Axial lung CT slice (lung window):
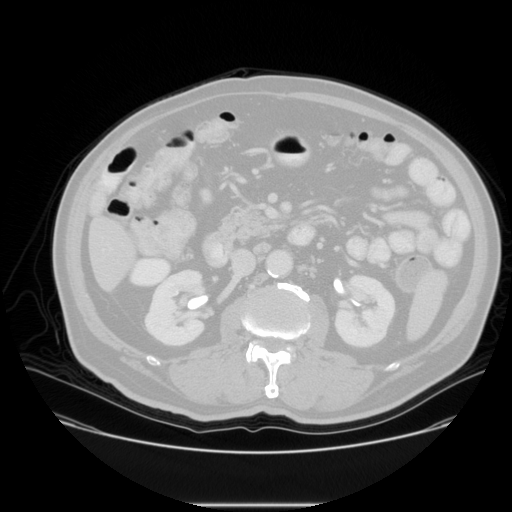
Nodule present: no